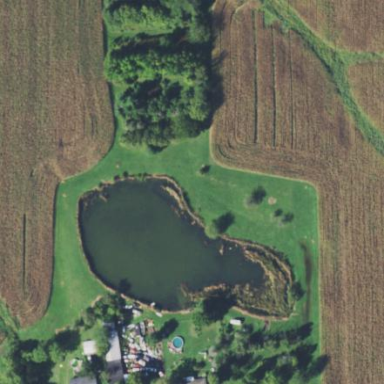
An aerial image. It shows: Peaceful pond surrounded by nature.